Field crop: maize
Growth stage: 2
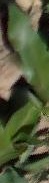
Species: maize